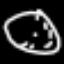
Label: clock